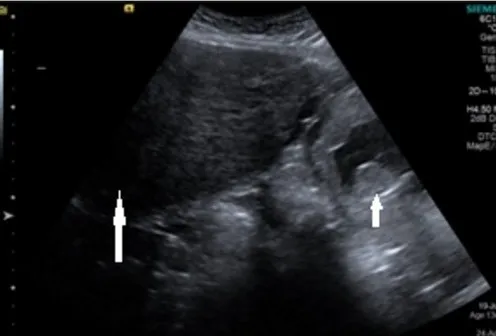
Ultrsonographic picture showing intrauterine fetus (short arrow) with large mass (long arrow) in relation to fundus.
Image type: radiology (ultrasound)